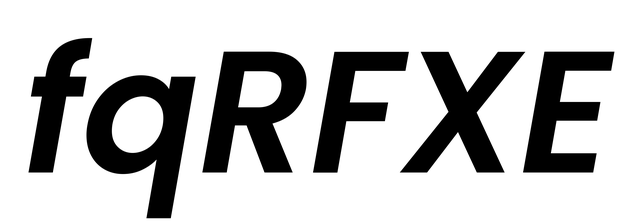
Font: Poppins-SemiBoldItalic